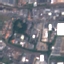
Label: Industrial